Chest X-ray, AP view. Patient: 12 years old, sex F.
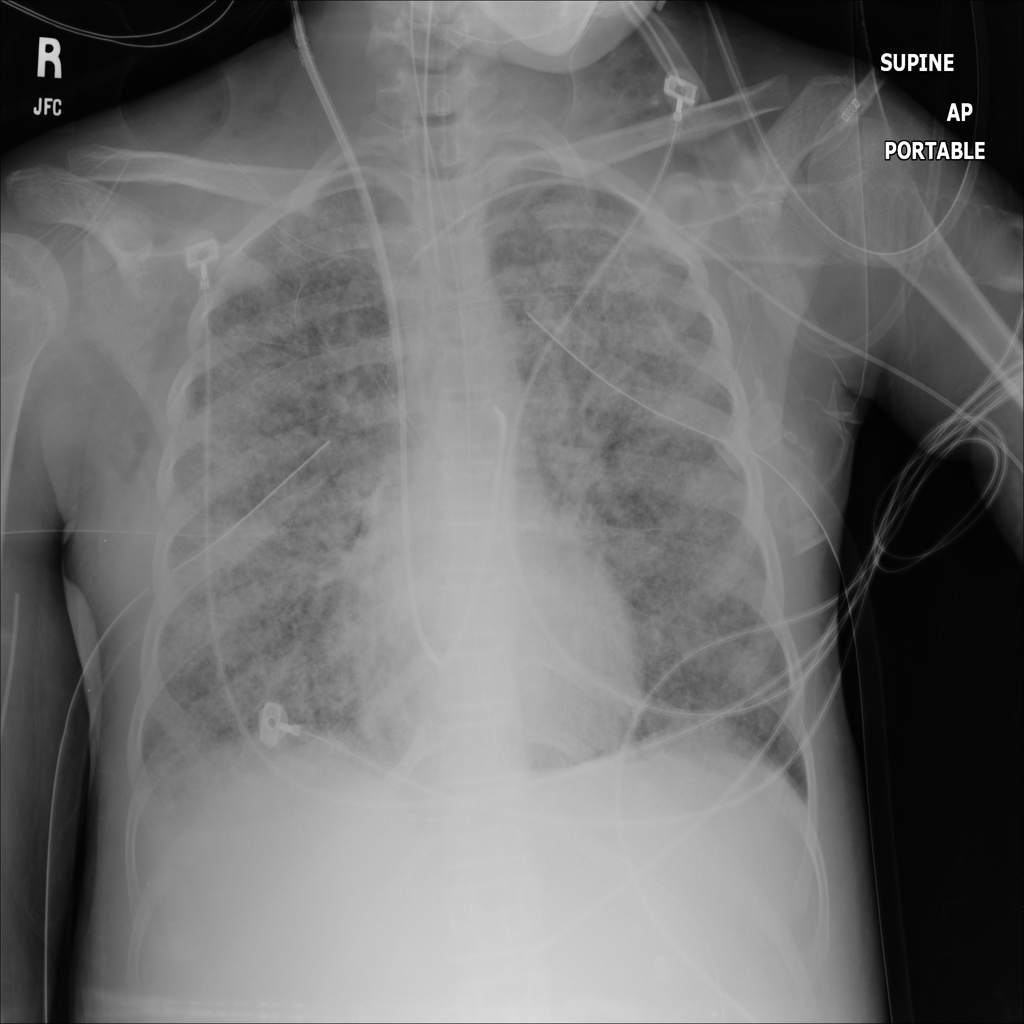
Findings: No Finding